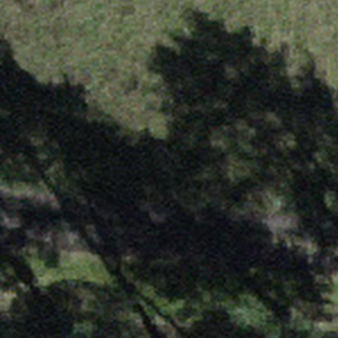
Label: other